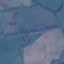
Land use / land cover: Pasture